Question: I cannot seem to find where the margin-top is coming from when using the affix plugin on my Navbar.
I have [a website here] that may make it easier to see.

Is this something in which I should be using Javascript? I'm not hugely advanced yet on that and so it could be I missed something to do with that. Thanks.
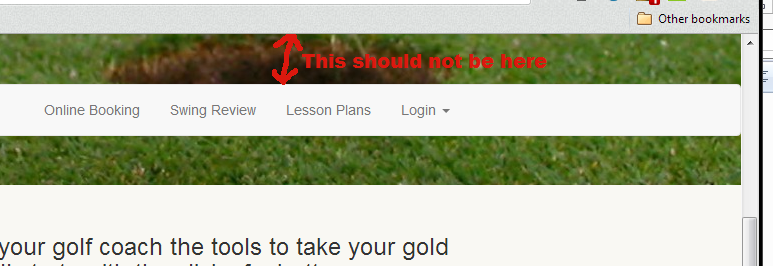
Answer: It's not a margin; instead '.affix' is being positioned 50px from the top of the viewport - just change 'top' to 0 instead:
'''
.affix {
position: fixed;
top: 0;
}
'''